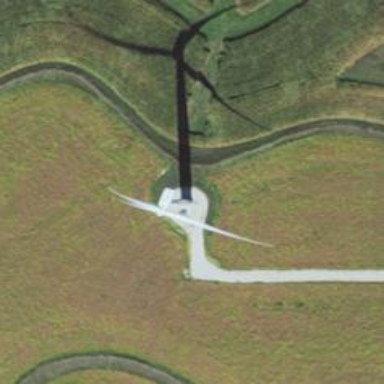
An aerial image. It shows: Wind generator powered by horizontal-axis wind turbine.